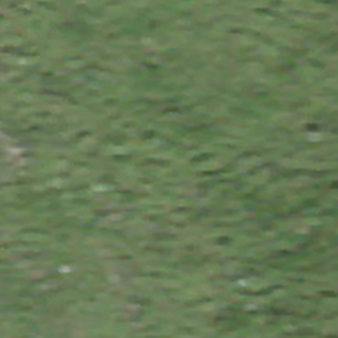
Label: other